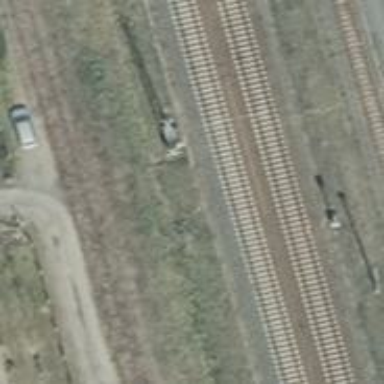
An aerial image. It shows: Railway signal.